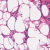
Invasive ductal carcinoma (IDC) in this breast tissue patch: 0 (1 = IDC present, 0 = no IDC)